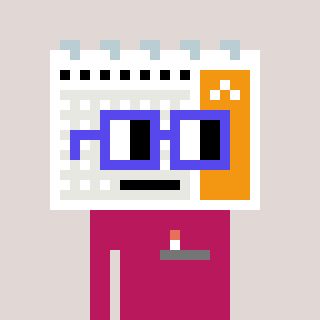
a pixel art character with square blue glasses, a calendar-shaped head and a darkpink-colored body on a warm background